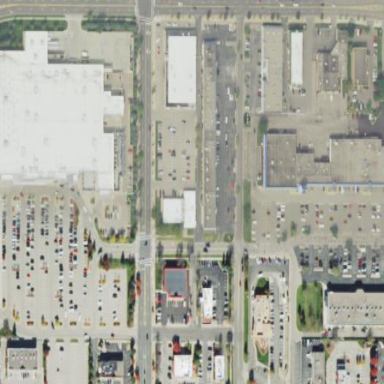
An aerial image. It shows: Retail area.